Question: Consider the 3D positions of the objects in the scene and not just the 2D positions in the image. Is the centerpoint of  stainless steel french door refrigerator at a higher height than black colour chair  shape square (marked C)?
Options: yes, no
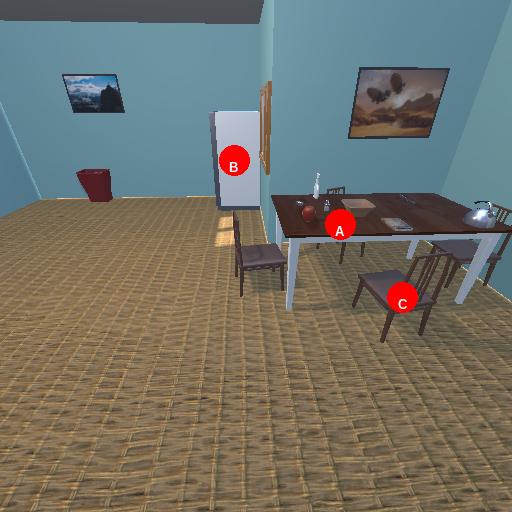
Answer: yes